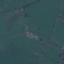
Land use / land cover class: Pasture